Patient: sex M, age 55
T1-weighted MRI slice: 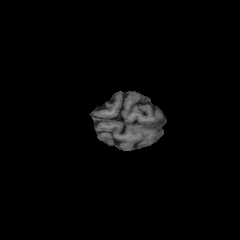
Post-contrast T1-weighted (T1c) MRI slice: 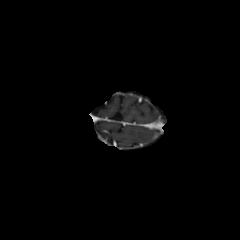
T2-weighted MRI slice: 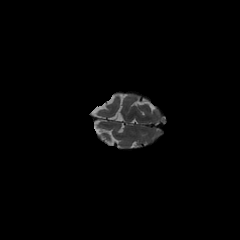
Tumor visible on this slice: no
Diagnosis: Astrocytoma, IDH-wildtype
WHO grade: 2